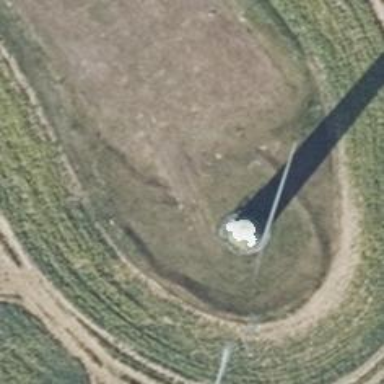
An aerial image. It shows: Wind generator powered by horizontal axis wind turbine.